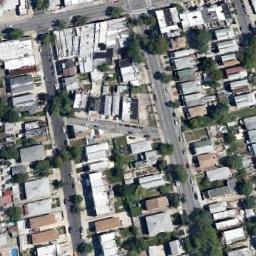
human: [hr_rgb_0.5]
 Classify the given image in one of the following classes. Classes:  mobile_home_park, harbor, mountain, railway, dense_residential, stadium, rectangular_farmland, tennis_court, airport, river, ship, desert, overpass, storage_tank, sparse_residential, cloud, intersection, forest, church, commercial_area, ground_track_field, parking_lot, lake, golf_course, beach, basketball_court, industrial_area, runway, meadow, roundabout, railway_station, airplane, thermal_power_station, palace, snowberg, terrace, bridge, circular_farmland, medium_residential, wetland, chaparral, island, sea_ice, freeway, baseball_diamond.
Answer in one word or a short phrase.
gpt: dense_residential